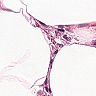
Metastatic tissue present: yes